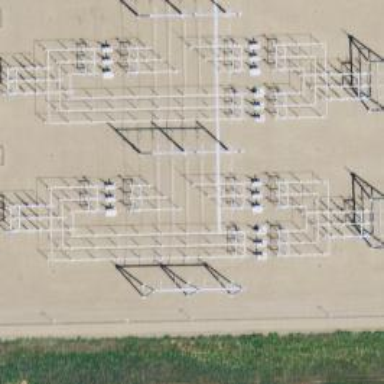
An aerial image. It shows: Switch for power supply.